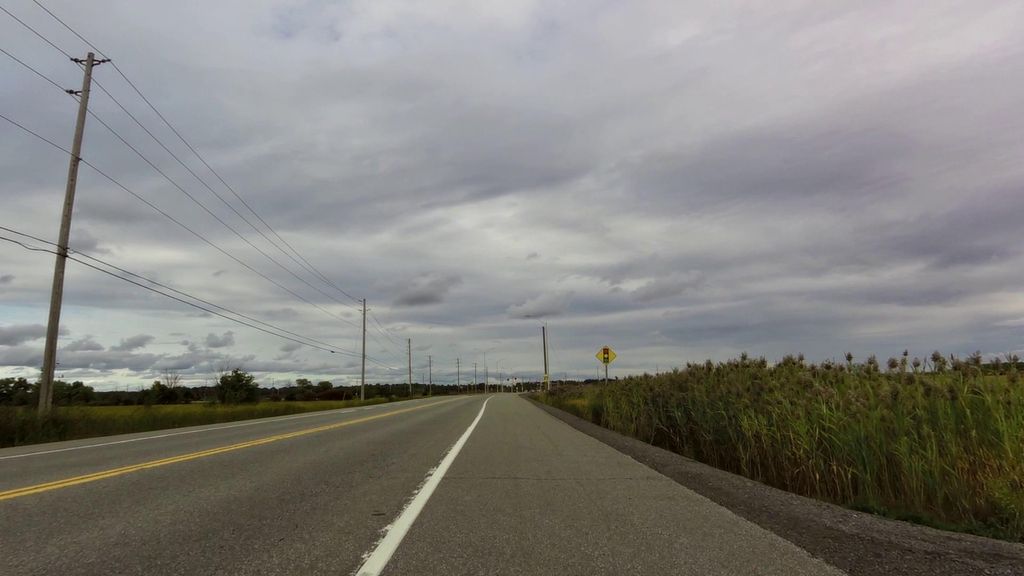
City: ottawa-gatineau